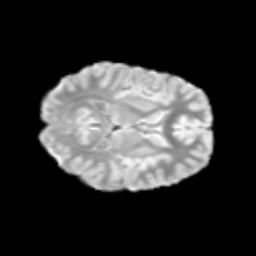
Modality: T2w
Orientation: axial
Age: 10
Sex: female
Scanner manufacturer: siemens
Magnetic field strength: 3 T
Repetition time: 3.8 s
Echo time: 0.07 s